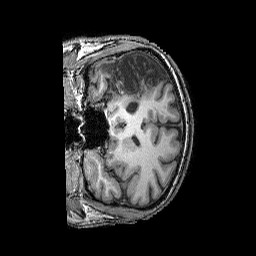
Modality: T1w
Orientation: coronal
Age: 49
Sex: male
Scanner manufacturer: siemens
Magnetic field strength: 3 T
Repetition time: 2.25 s
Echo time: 0.00415 s